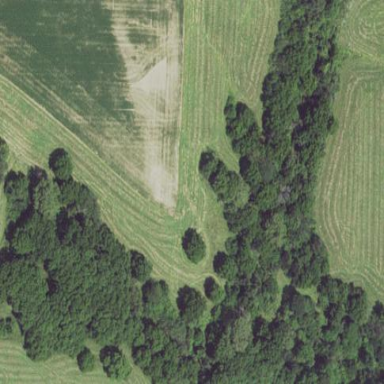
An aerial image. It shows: Serene woodland landscape.